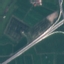
Land use / land cover: Highway